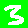
Digit: 3